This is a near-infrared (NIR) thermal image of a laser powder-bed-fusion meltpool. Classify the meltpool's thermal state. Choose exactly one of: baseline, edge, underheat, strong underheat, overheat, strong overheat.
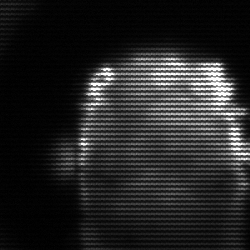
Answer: baseline